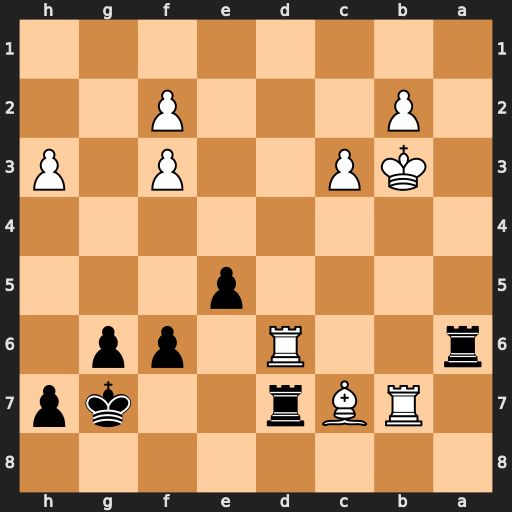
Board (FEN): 8/1RBr2kp/r2R1pp1/4p3/8/1KP2P1P/1P3P2/8
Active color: b
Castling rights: -
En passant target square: -
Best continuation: Raxd6 Bxd6 Rxb7+